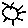
Label: sun